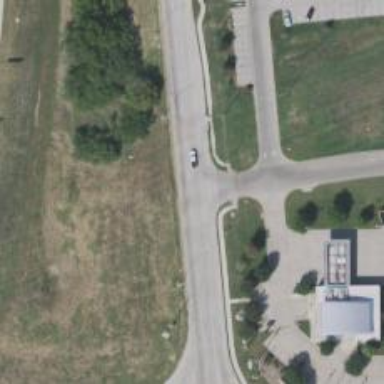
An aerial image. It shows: Secondary road with frontage road alongside.